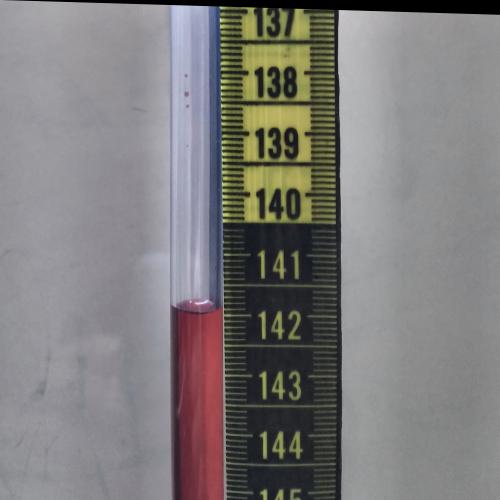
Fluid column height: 141.9 cm